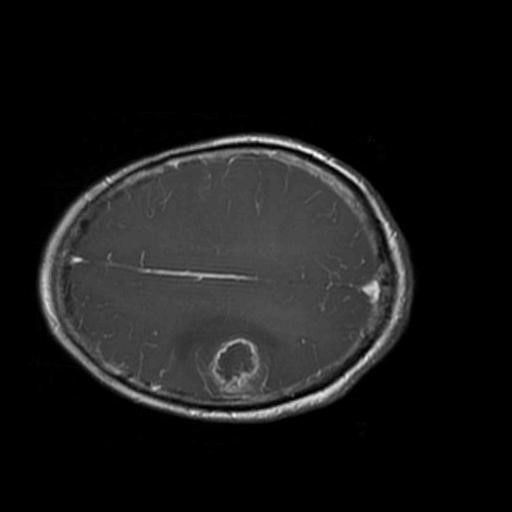
Label: brain_glioma